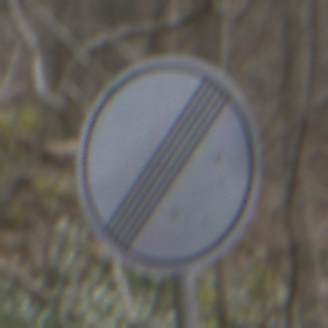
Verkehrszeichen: EndeSaemtlicherBegrenzungen
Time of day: MorningAfternoon
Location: Outdoor (Nature)
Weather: PartlyCloudy
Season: NotSpecified
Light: Natural